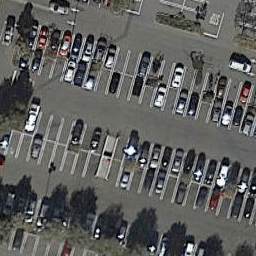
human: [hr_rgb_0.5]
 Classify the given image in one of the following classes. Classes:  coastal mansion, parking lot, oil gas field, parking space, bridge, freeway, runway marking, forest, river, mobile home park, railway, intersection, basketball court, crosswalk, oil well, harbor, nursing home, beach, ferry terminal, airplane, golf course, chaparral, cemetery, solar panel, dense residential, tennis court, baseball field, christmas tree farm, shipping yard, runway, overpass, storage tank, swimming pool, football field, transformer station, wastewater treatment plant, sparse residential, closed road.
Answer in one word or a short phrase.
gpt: parking lot